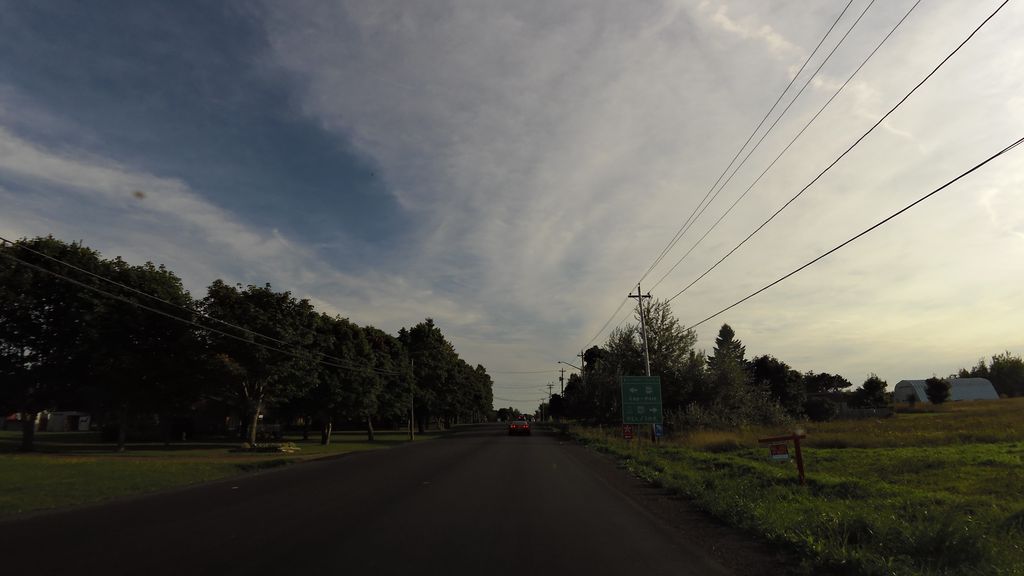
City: charlottetown